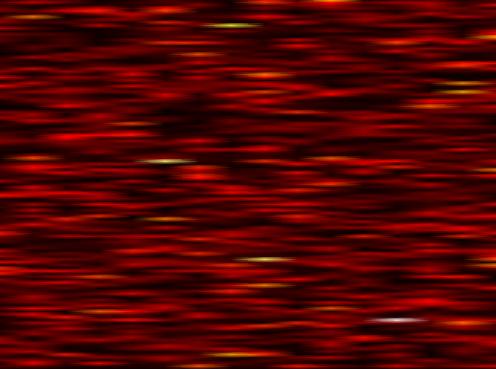
Label: OFDM